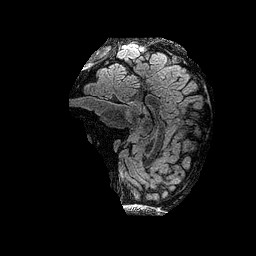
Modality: FLAIR
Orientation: sagittal
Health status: ill
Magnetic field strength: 3 T